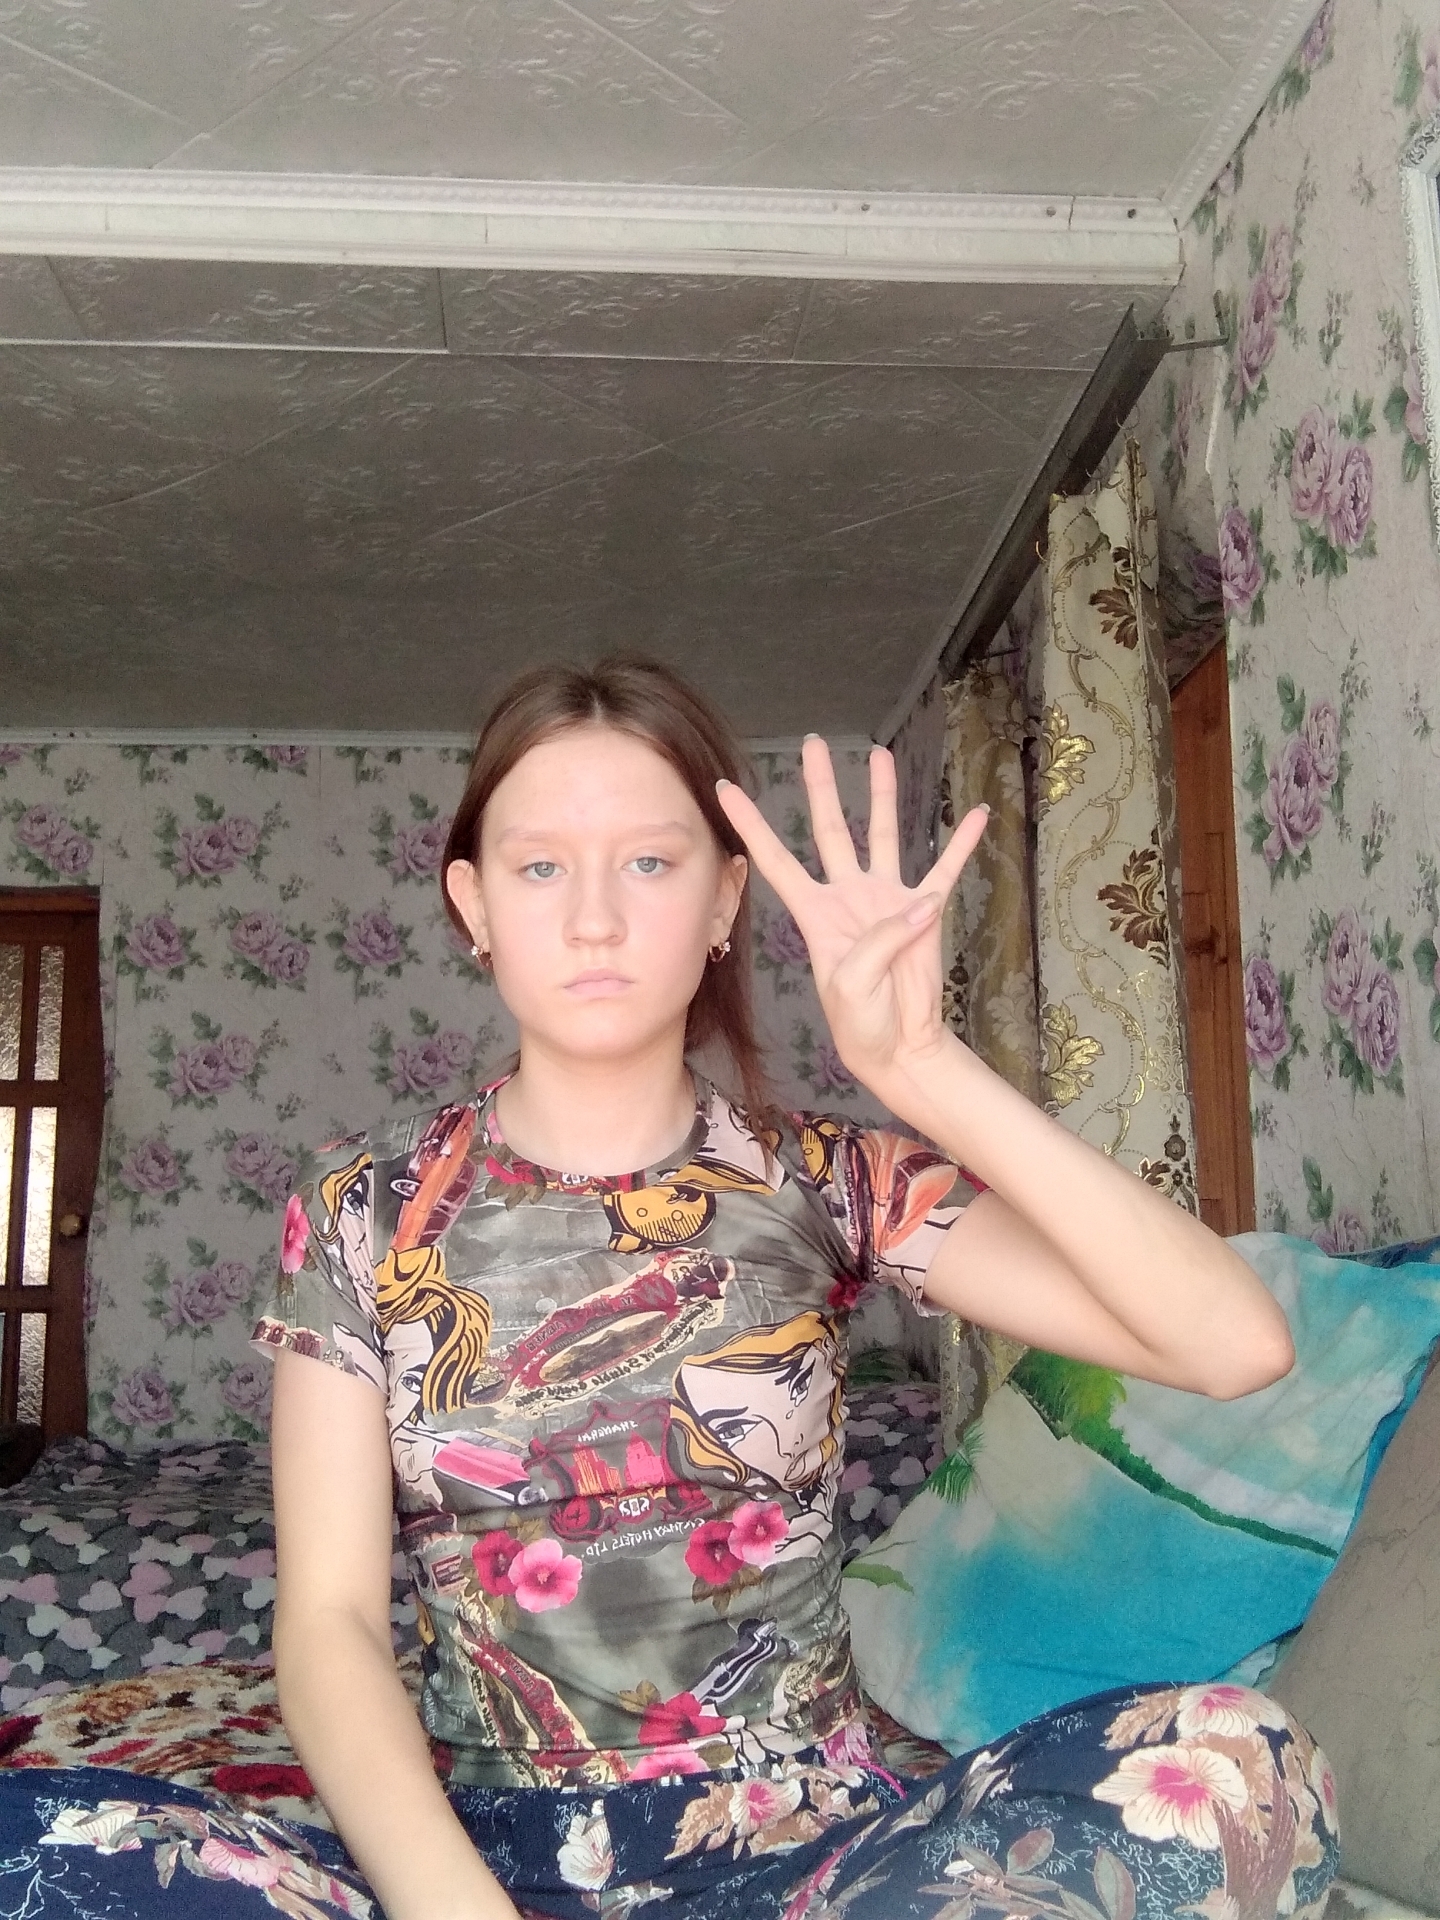
Label: noise